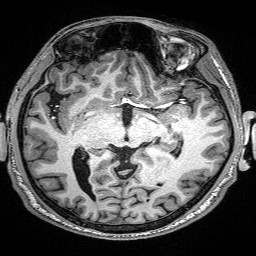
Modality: T1w
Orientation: coronal